RGB frame:
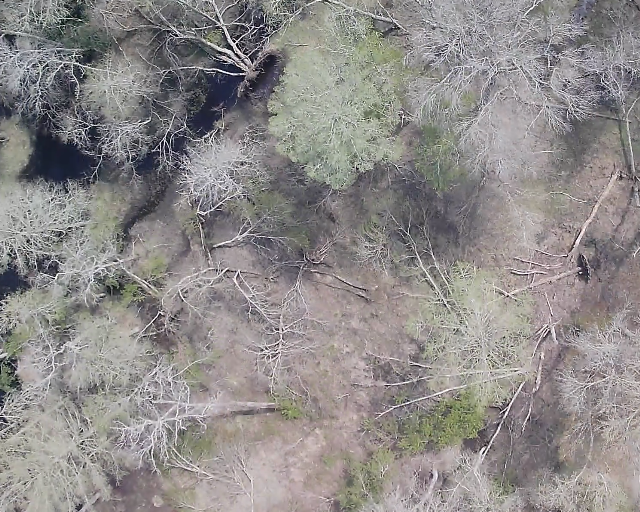
Thermal frame:
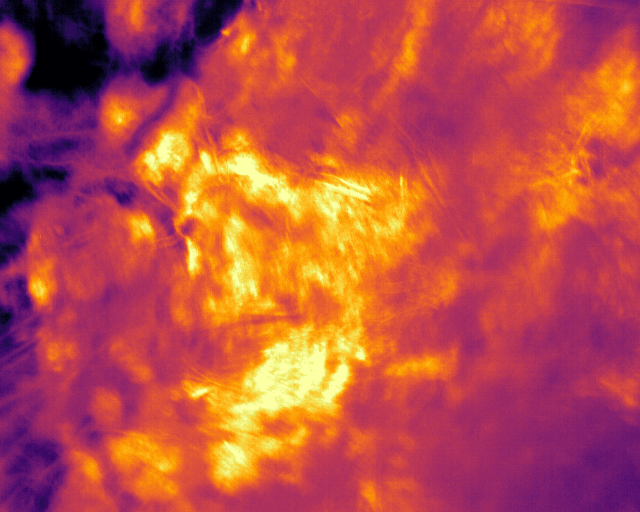
Captured: 2026-02-26 03:45:38
Pixels at or above 80 °C: 0 (fraction of frame: 0)